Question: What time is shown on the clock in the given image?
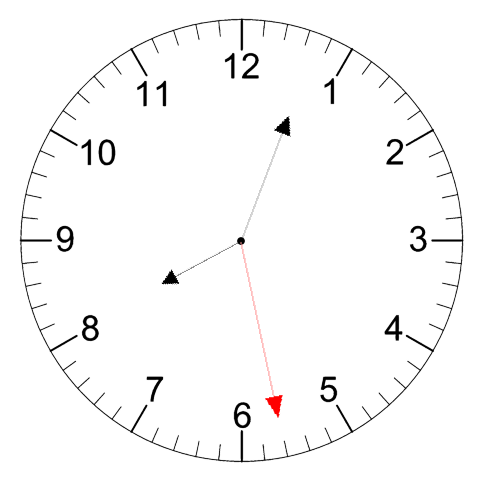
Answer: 08:03:28